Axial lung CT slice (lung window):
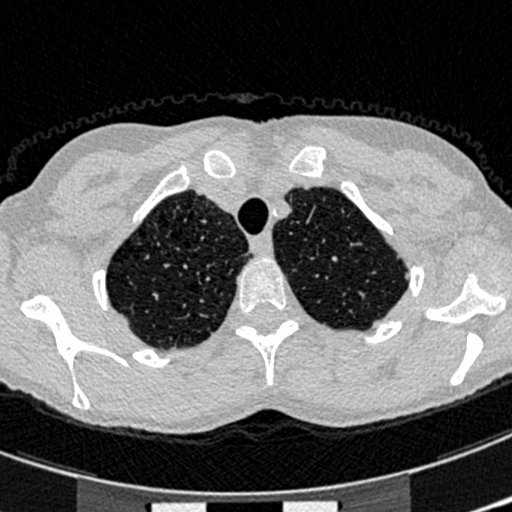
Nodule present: no